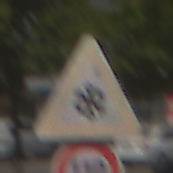
Verkehrszeichen: SchneeOderEisglaette
Zusatzzeichen unten: Geschwindigkeit110
Umgebung: Outdoor, Urban
Tageszeit: Midday
Wetter: Clear
Licht: Natural
Jahreszeit: NotSpecified
Kontrast: HighContrast